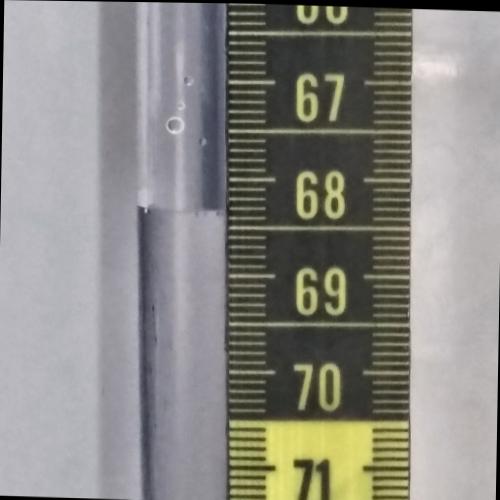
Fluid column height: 68.3 cm